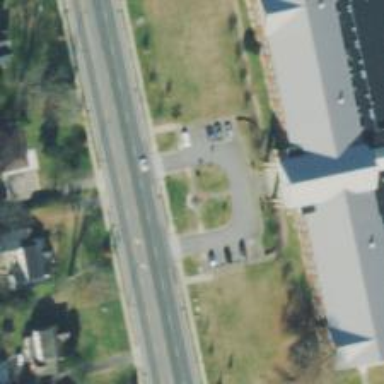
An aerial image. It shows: Footway along the road.